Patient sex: F
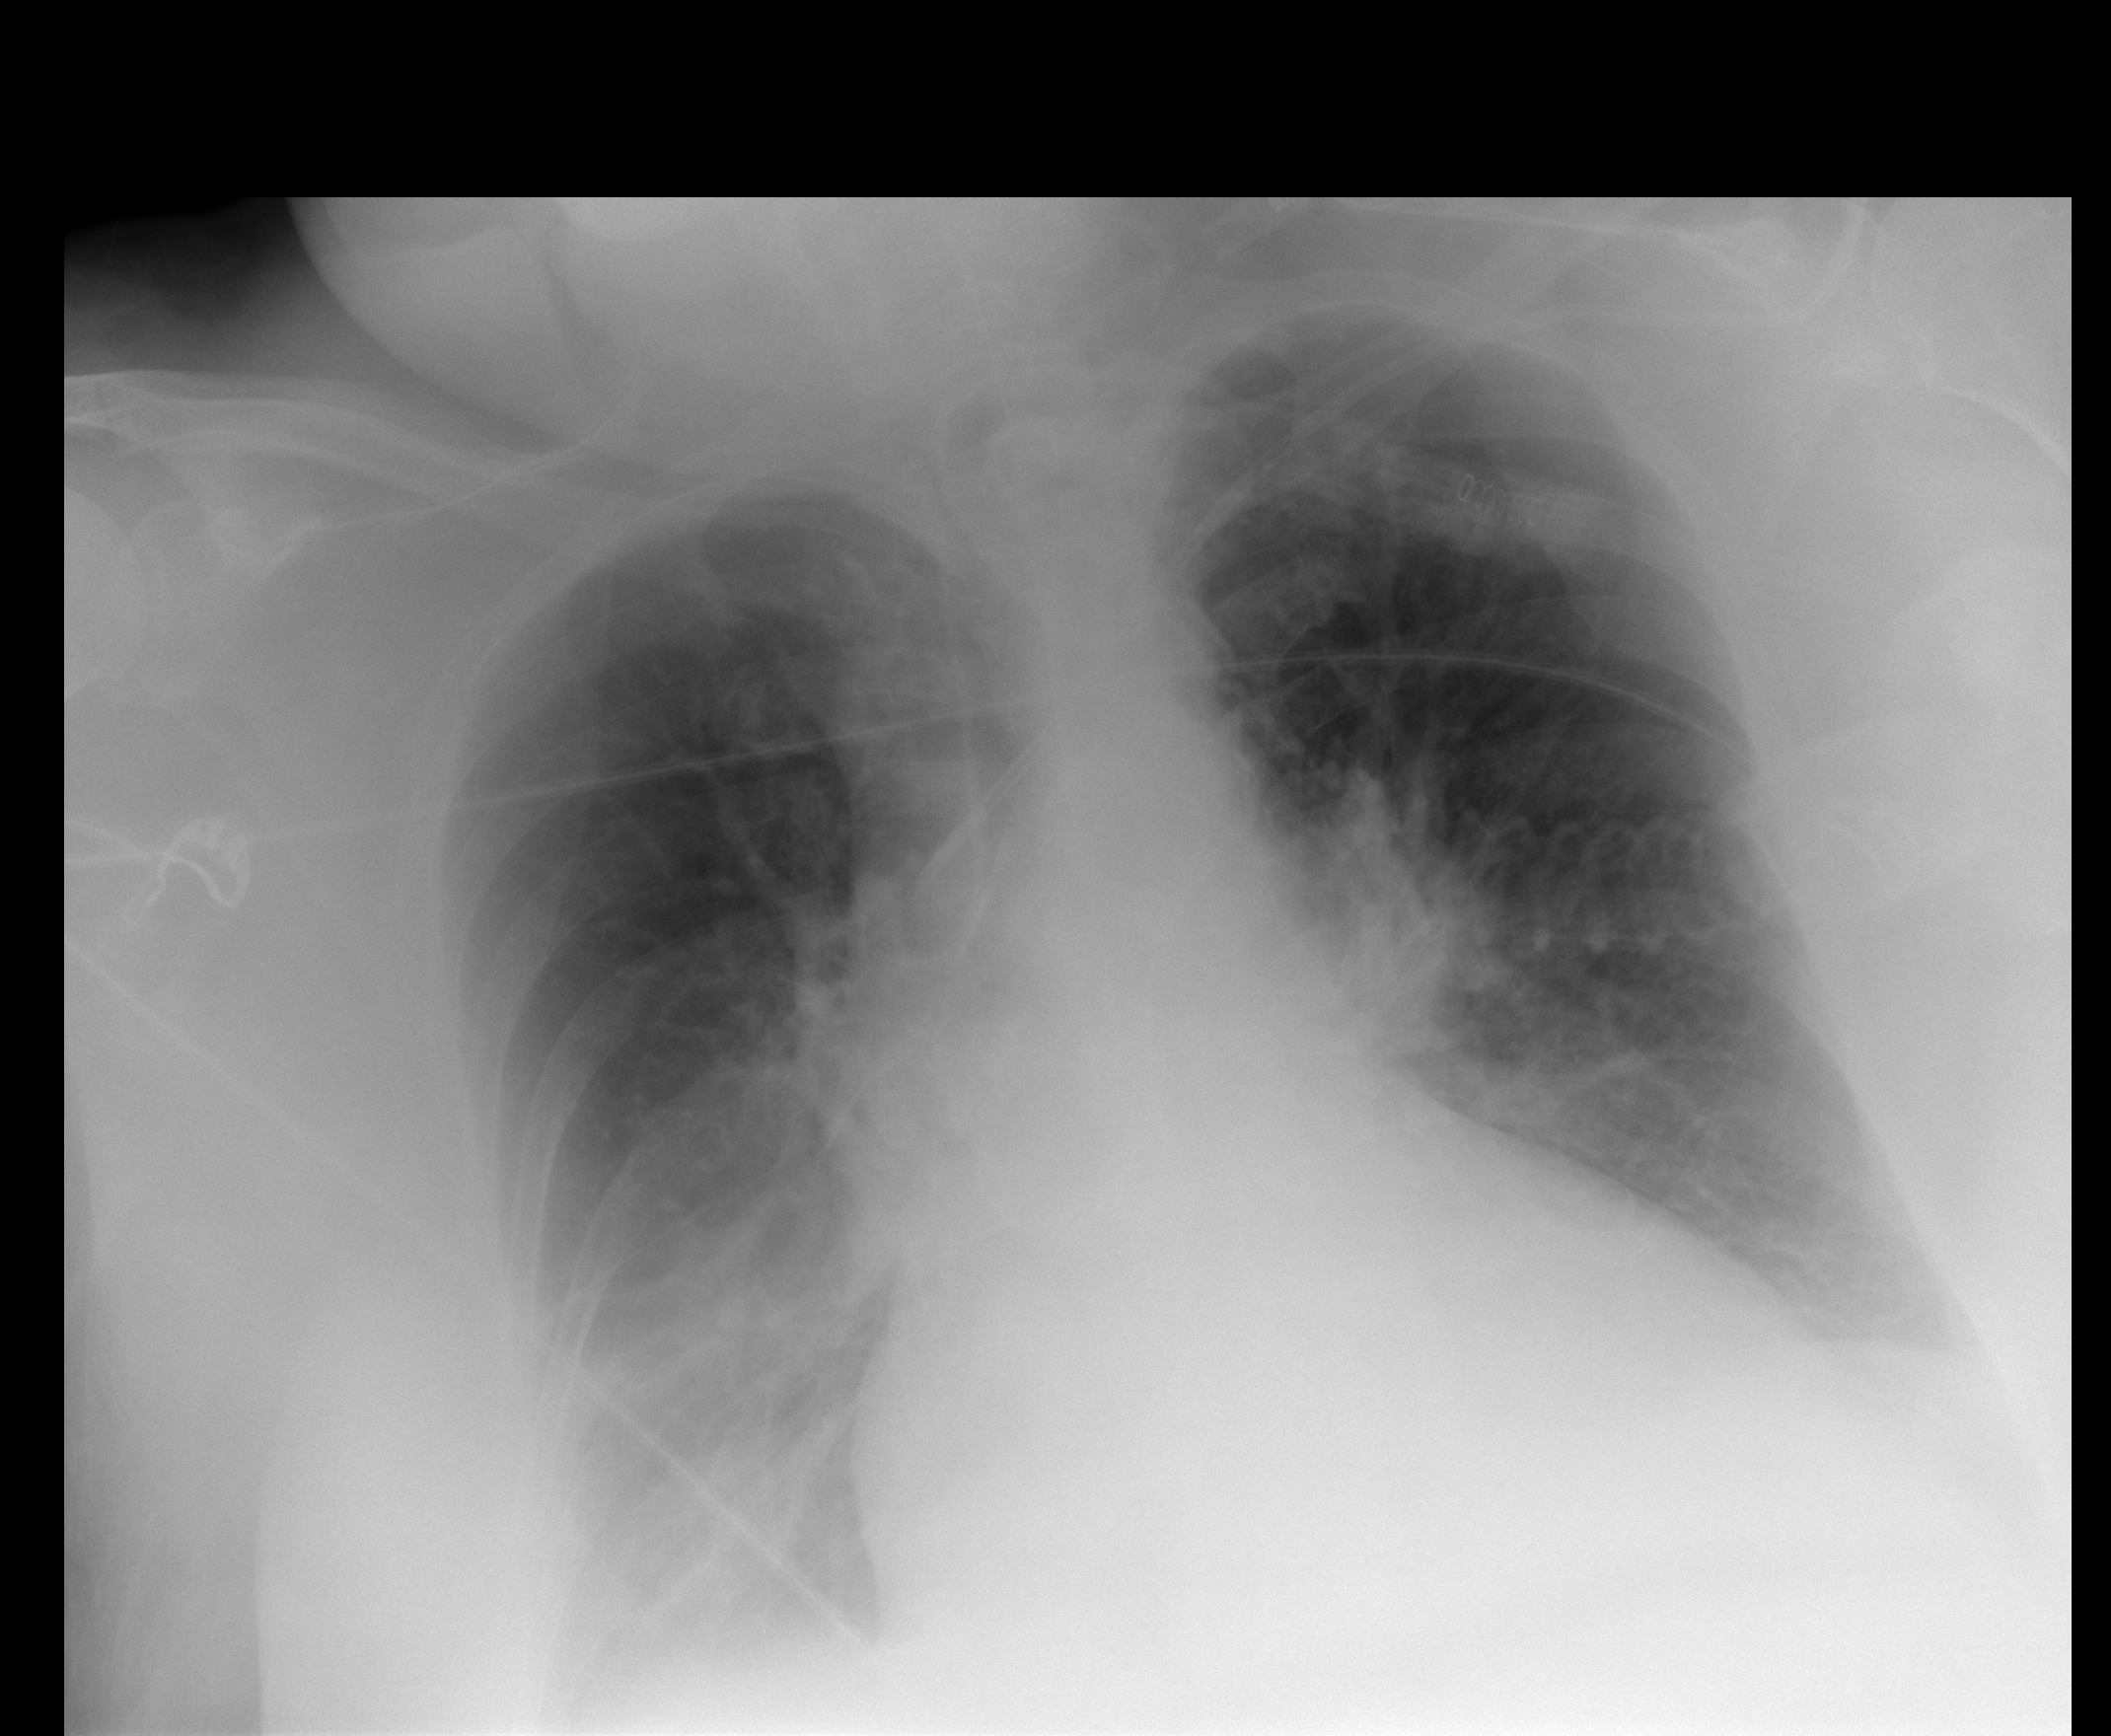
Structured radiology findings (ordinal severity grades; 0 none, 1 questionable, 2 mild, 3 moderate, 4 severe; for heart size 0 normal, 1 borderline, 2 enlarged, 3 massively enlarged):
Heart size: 2
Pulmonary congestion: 2
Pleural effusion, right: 3
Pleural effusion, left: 0
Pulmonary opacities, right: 2
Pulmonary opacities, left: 0
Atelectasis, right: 2
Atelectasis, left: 2